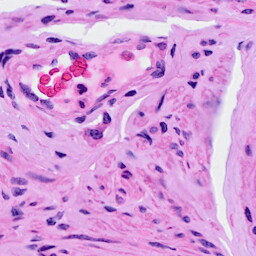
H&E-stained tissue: Ovarian